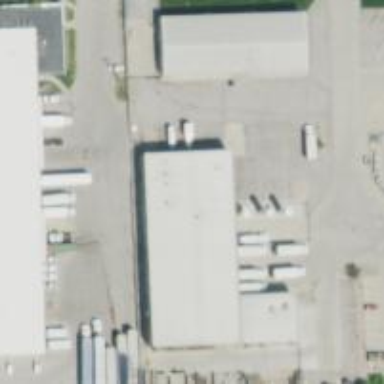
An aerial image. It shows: Industrial building that houses gas shop.